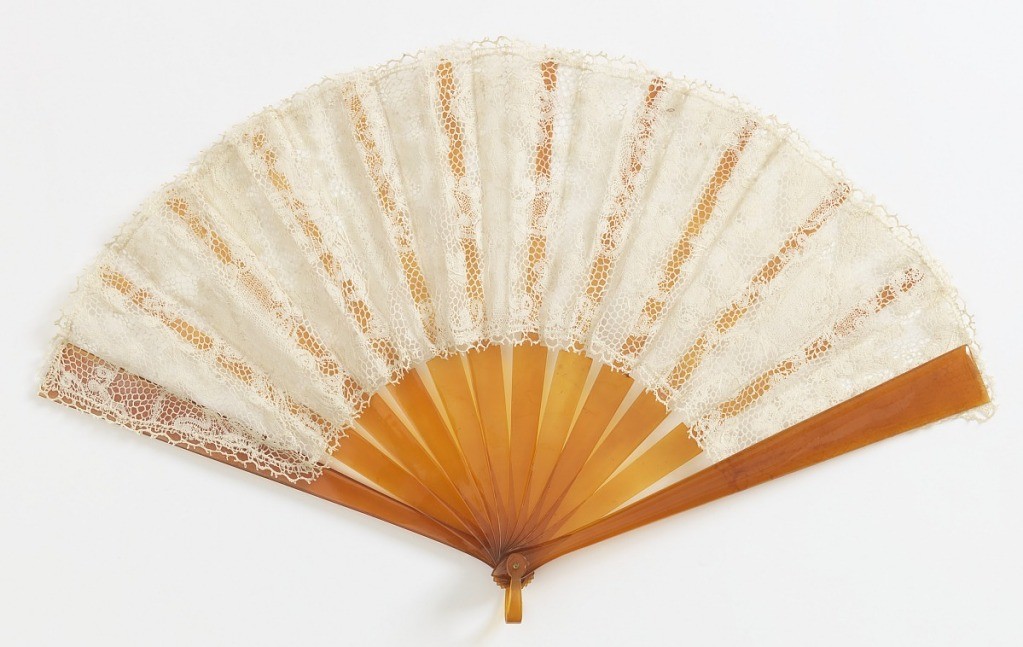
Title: Pleated fan and case
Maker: Tiffany & Company, American, established 1853
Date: late 19th century
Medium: Linen bobbin lace leaf, sticks of unidentified material
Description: Pleated fan. Leaf of cream-colored Milanese bobbin lace, probably 18th century; it has been cut to make a fan with picot edge added to it. The reverse side of the lace has been used for the obverse of the fan leaf. Bail and sticks of a clear orange-colored material resembling shell.